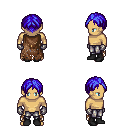
a pixel art fantasy rpg character, male body template, human, tanned skin, brown tattered cape, metal pants, blue parted hairstyle, metal gloves, black shoes, four views (front, back, left, right), 2x2 character sprite sheet, small pixel art, hard edges, no anti-aliasing